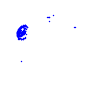
Particle: electron